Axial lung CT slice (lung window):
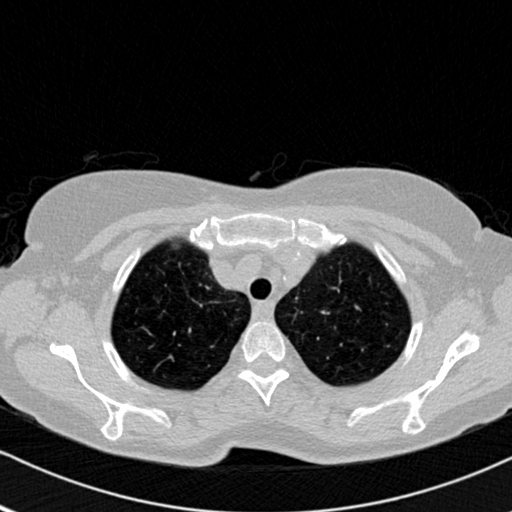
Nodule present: no